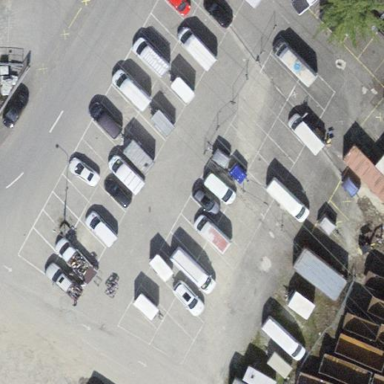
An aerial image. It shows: Parking area.